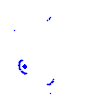
Particle: proton